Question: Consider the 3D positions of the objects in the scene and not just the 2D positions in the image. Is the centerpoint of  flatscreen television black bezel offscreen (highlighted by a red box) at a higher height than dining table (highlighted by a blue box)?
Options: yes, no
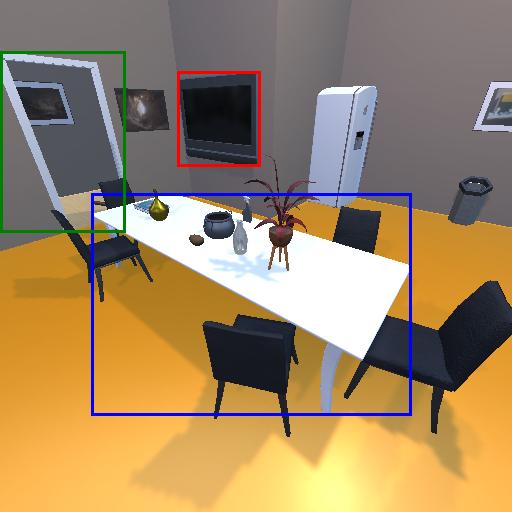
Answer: yes